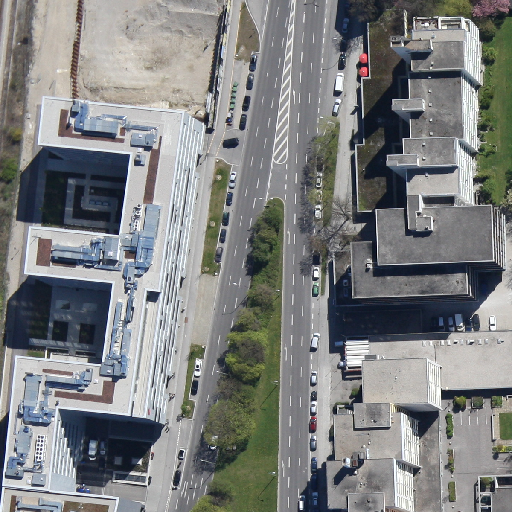
Referring expression: road marking